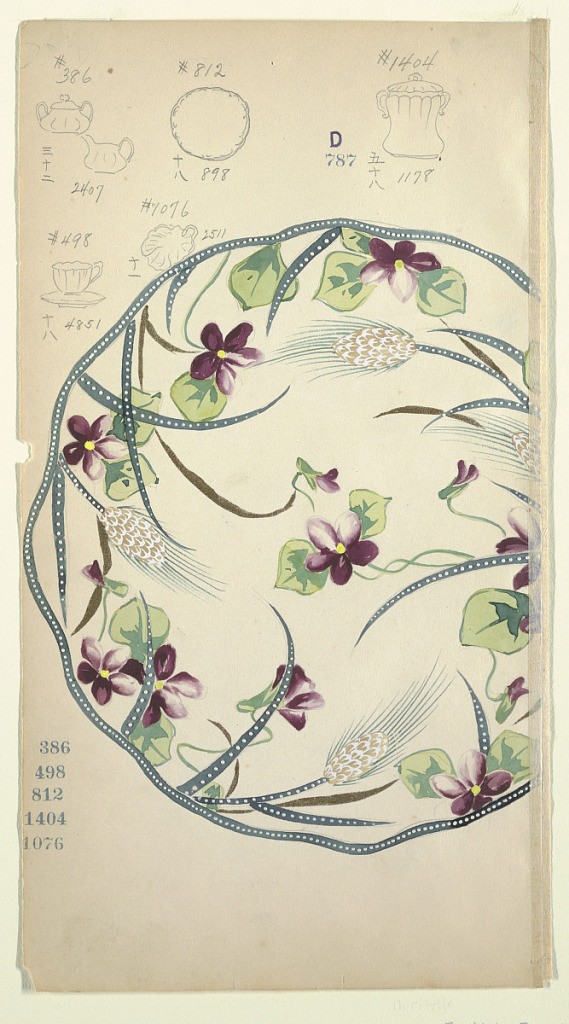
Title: Design for a Plate
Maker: Noritake, Japan and New York, New York, USA
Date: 1880–1910
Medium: Brush and watercolor, gouache, graphite on cream paper
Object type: Drawing
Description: Design for a plate with dark green rim with white spots; inside plum blossoms with green leaves with white spots and wheat stalks. In graphite, above, several tableware designs.